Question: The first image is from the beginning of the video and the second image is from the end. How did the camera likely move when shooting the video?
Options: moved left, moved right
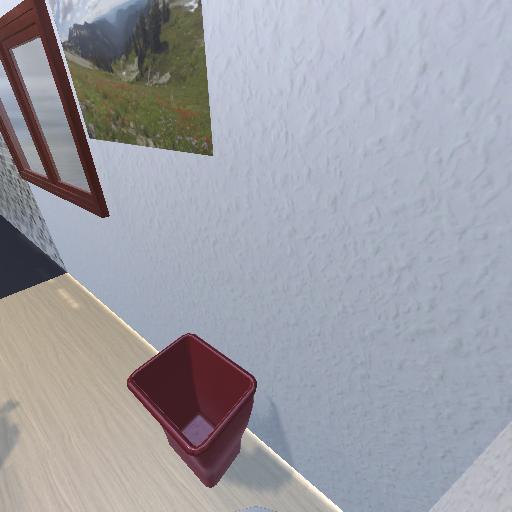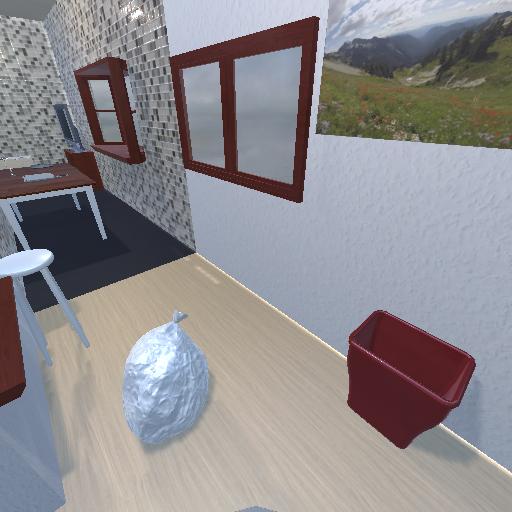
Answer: moved left